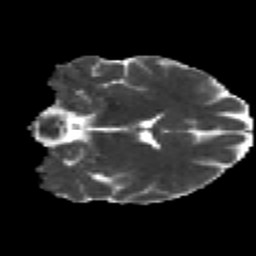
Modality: MD
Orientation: coronal
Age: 26
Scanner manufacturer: siemens
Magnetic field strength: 3 T
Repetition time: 2.2 s
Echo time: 0.084 s